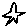
Label: star